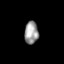
Tissue: skin
Cell type: T cells
Senescence score: 0.7857
Nuclear area (px): 306
Mean DAPI intensity: 154.618